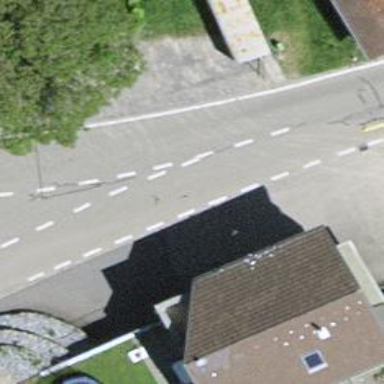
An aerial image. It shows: Tertiary road with asphalt surface.